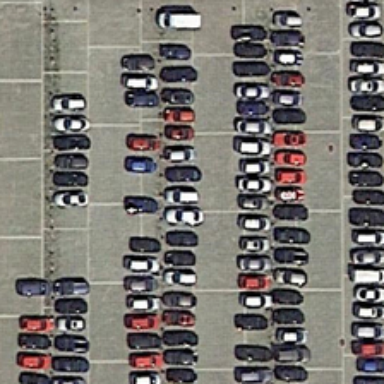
Many cars in different colors are in a parking lot .